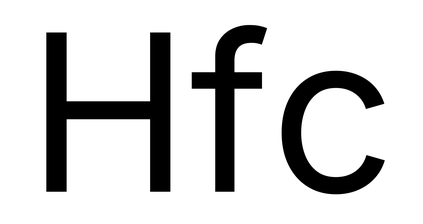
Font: Inter_Regular